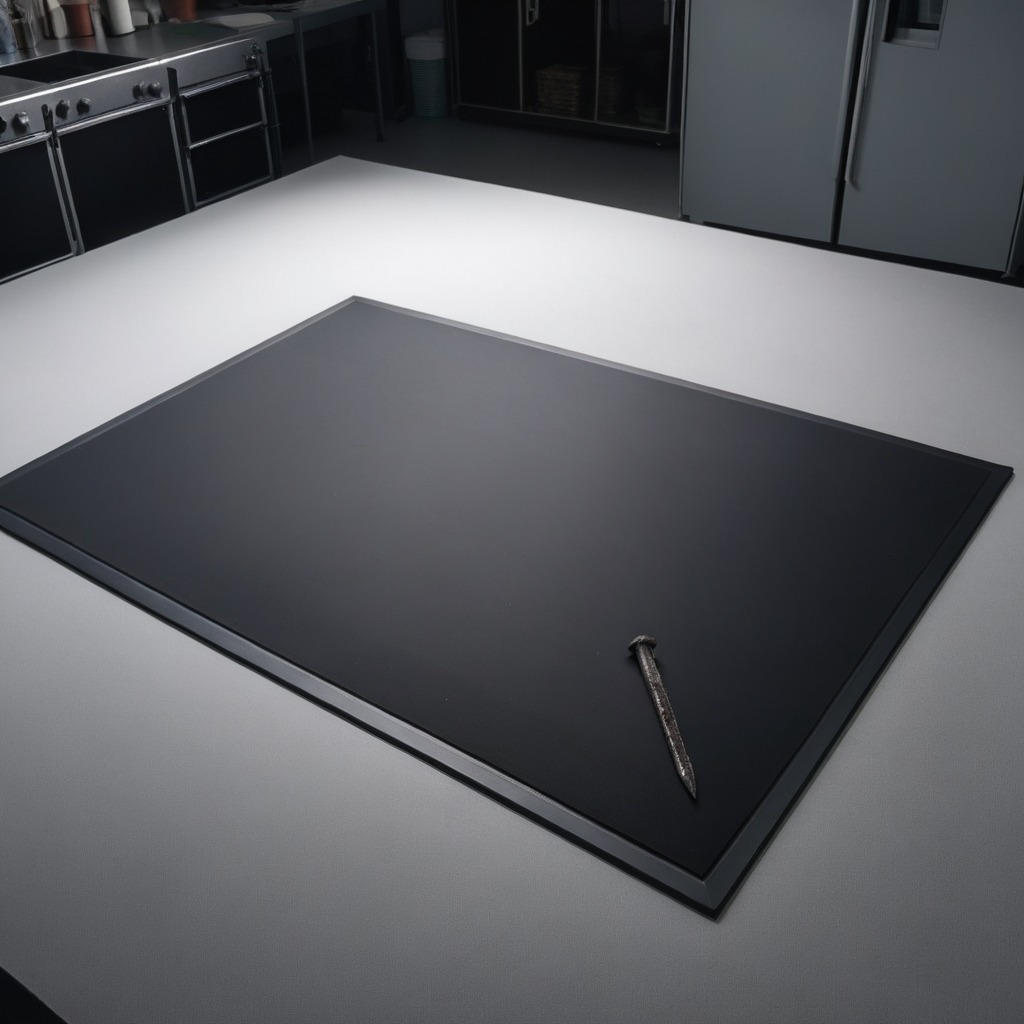
A iron nail lies on a clean granite tabletop covered with a black rubber mat inside a workshop under bright overhead lighting crisp shadows high clarity worn but beneath the mat